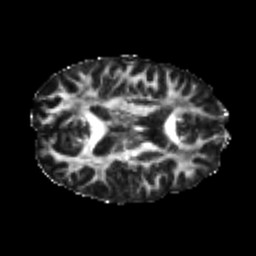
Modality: FA
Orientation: axial
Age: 21
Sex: male
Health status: healthy
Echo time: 0.074 s